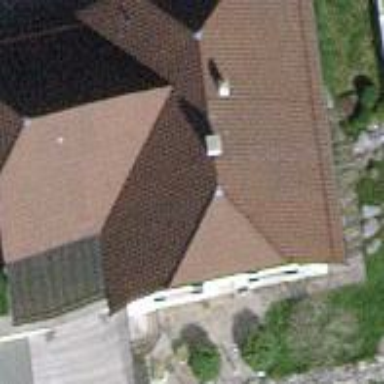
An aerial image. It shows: Detached building.